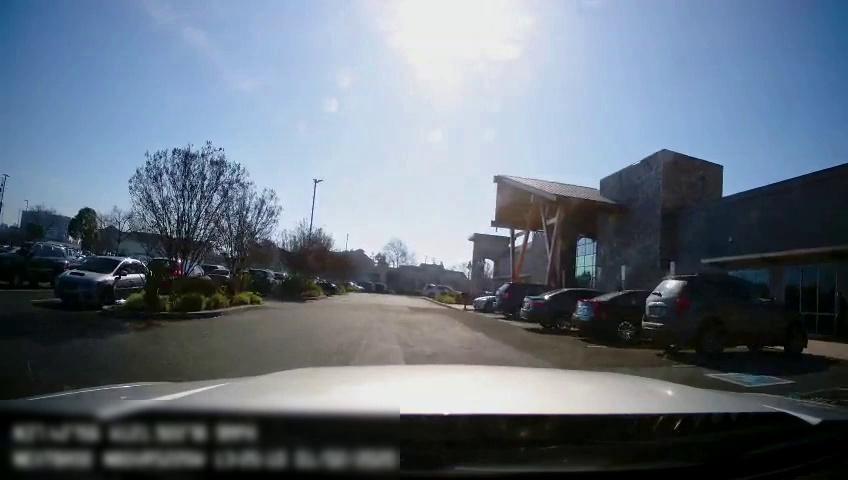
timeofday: Day
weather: Sunny
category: Drivable Space
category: Vehicles | Car
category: Vehicles | SUV
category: Vehicles | SUV
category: Vehicles | Car
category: Vehicles | SUV
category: Vehicles | SUV
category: Vehicles | SUV
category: Vehicles | SUV
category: Vehicles | Car
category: Vehicles | Car
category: Vehicles | Car
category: Vehicles | SUV
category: Vehicles | Car
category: Vehicles | Car
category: Vehicles | SUV
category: Vehicles | SUV